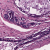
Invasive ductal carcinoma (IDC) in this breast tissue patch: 0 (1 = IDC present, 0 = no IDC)